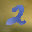
Label: 2